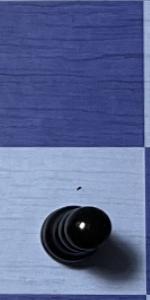
Label: Pawn_Black